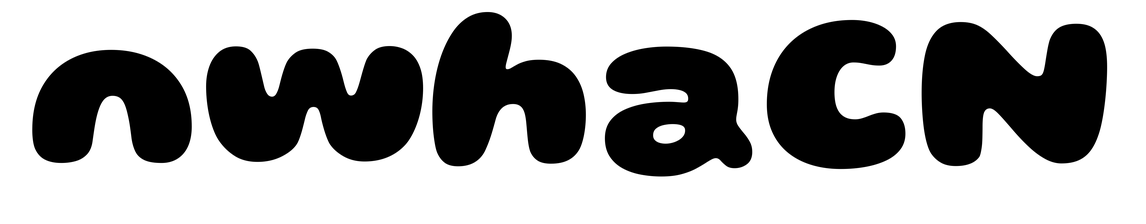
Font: Gluten_ExtraBold